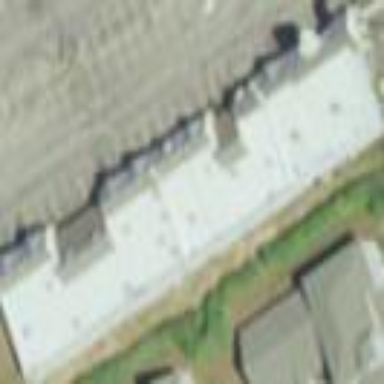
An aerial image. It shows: Retail building.